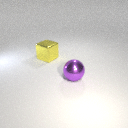
large yellow metal cube behind large purple metal sphere